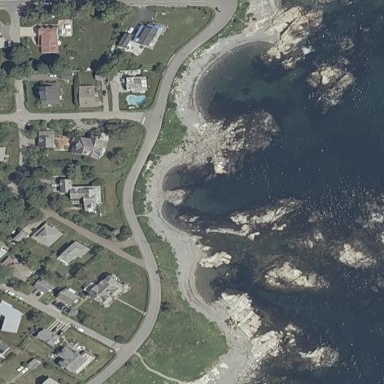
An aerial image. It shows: Beach with gravel surface.